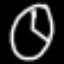
Label: clock